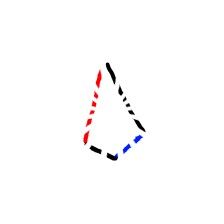
Shape: kite